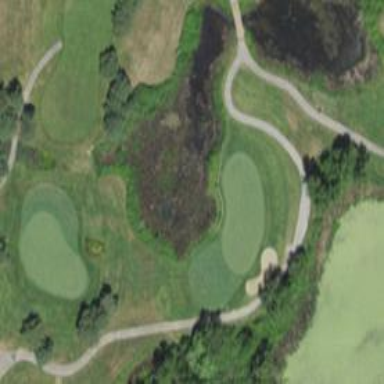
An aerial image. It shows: View of golf hole.